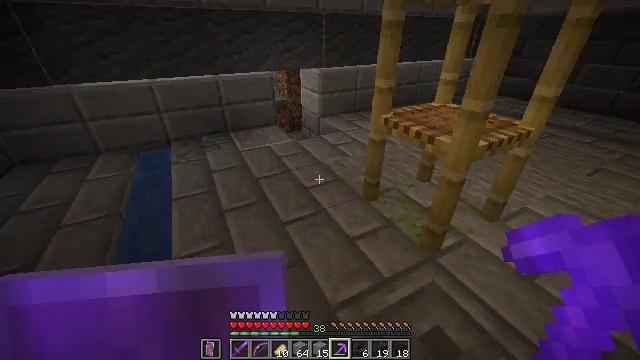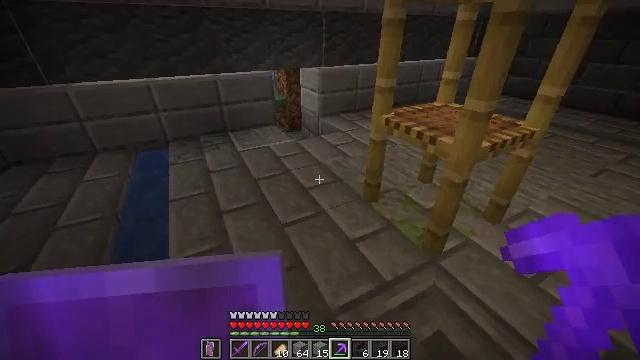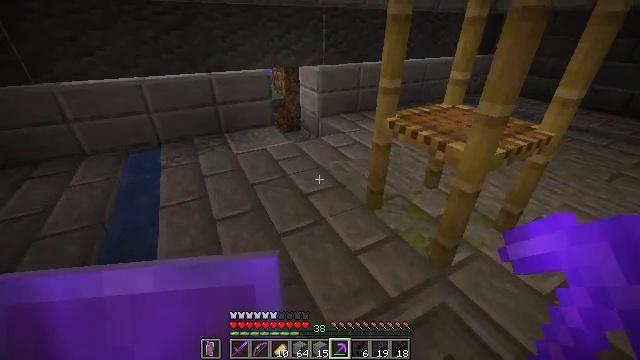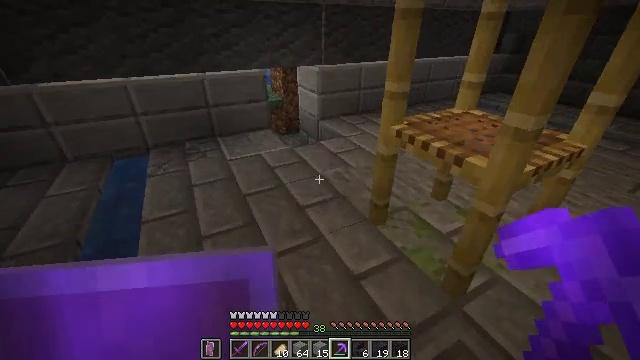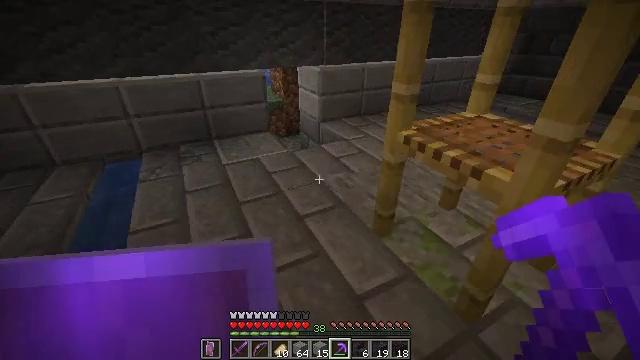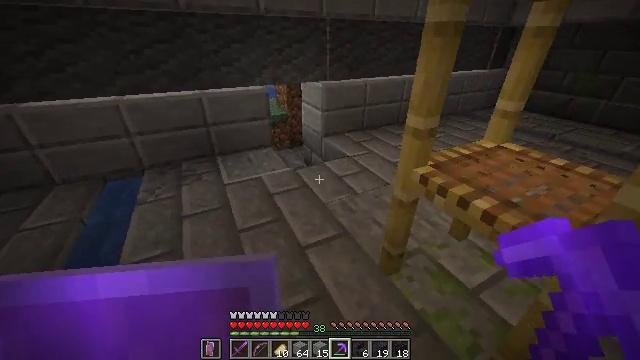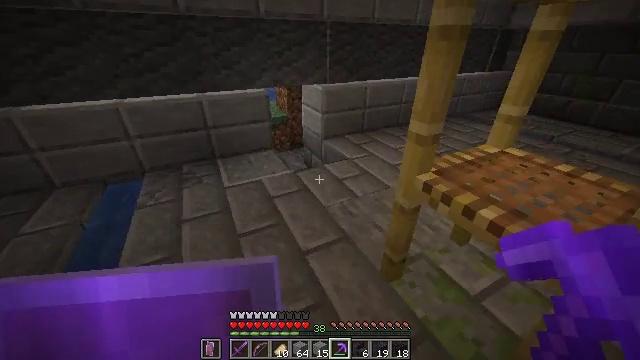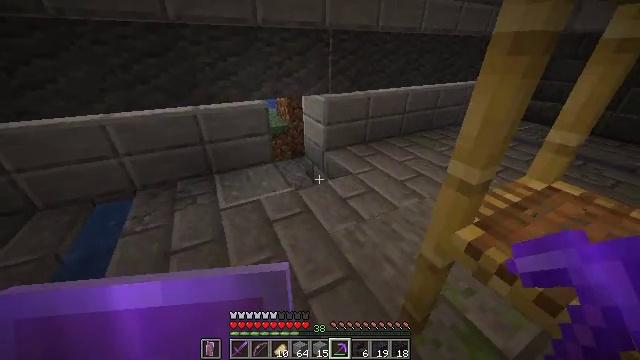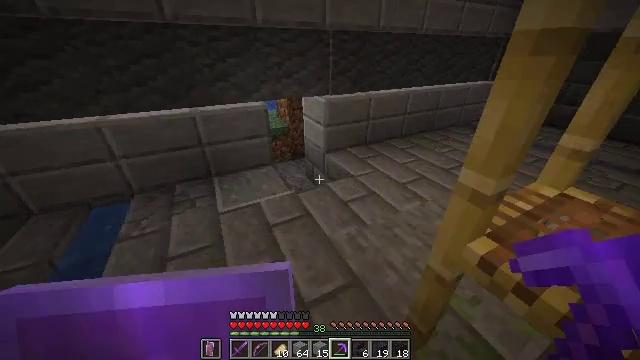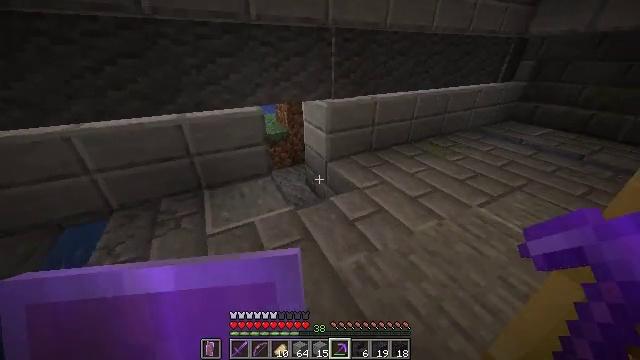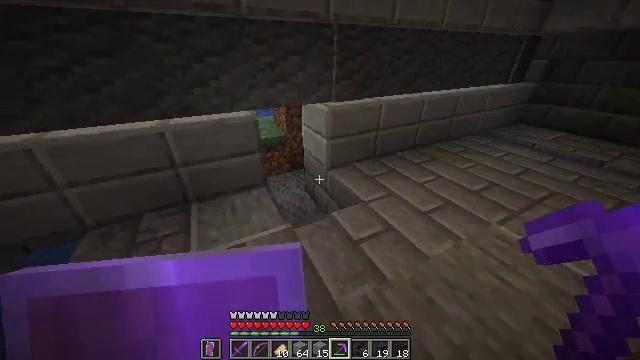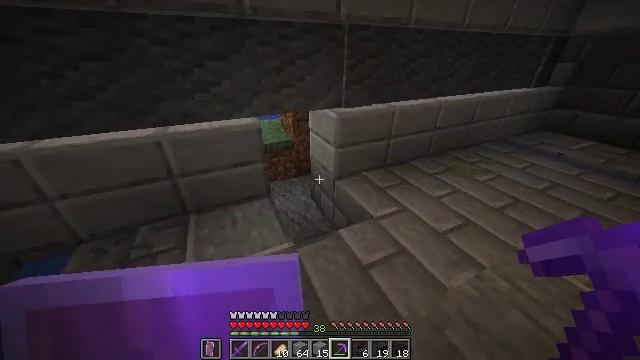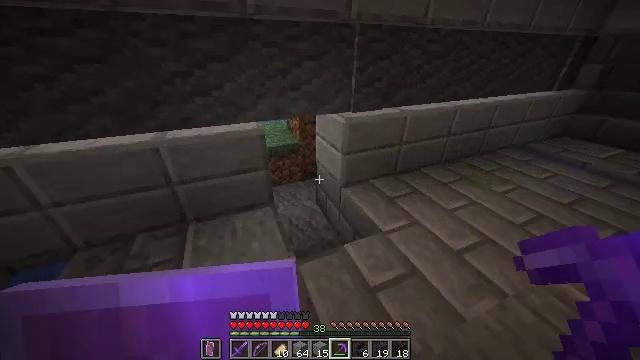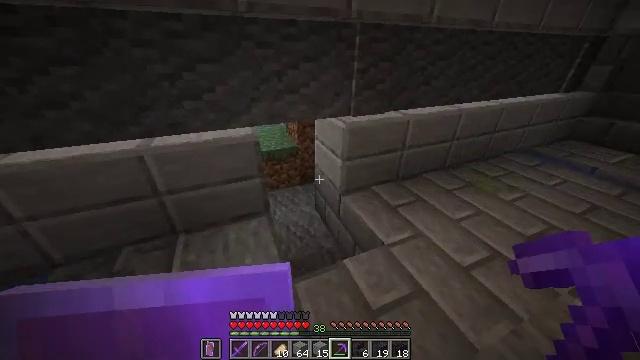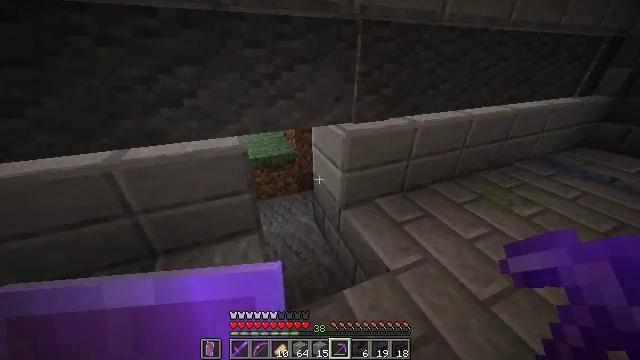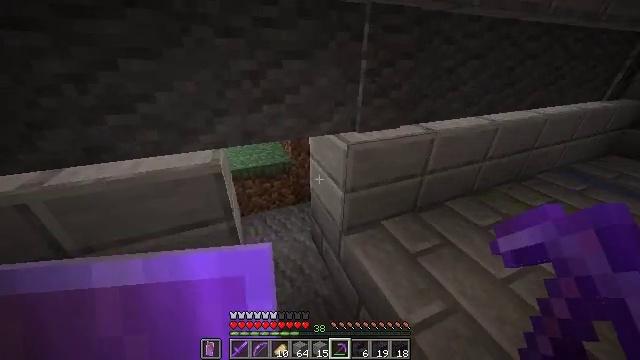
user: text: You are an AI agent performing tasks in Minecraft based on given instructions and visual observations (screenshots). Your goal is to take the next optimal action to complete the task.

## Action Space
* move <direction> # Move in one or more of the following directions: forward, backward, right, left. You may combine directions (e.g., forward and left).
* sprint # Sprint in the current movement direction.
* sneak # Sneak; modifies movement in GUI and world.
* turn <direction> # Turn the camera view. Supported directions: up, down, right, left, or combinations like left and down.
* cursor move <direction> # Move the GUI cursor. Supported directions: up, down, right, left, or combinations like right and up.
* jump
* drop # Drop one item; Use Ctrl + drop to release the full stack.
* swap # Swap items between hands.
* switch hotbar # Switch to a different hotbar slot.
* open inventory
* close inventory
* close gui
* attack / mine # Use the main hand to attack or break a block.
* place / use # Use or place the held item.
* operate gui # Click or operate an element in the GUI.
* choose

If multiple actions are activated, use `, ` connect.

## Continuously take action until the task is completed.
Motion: motion action
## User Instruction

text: craft item polished blackstone slab
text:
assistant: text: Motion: move forward
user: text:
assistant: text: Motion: move forward
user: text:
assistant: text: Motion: move forward, sprint
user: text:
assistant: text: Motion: move forward, sprint
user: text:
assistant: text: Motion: move forward, sprint
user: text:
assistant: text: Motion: move forward, sprint
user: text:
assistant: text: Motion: move forward, sprint
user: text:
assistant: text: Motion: move forward, sprint
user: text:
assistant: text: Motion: move forward, sprint
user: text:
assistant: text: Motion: move forward, sprint
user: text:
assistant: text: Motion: move forward, sprint, turn left
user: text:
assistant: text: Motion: move forward, sprint, turn left
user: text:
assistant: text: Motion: move forward, sprint
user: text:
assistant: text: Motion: move forward, sprint
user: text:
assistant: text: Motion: move forward, sprint
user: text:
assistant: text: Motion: move forward, sprint, turn left
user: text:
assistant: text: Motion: move forward, sprint, turn left
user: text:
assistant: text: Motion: move forward, sprint, turn left
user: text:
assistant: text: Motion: move forward and move right, sprint, turn left
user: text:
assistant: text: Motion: move forward and move right, sprint, turn left and down
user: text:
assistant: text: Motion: move forward, sprint, turn left and down
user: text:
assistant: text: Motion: move forward, sprint, turn left and down
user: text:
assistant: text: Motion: move forward, sprint, turn left
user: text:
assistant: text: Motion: move forward, sprint
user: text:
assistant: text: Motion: move forward, sprint
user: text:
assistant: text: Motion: move forward, sprint
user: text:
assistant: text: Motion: move forward, sprint
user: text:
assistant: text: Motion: move forward, sprint
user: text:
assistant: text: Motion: move forward, sprint, turn left and up
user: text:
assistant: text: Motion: move forward, sprint, turn left and up